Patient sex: F
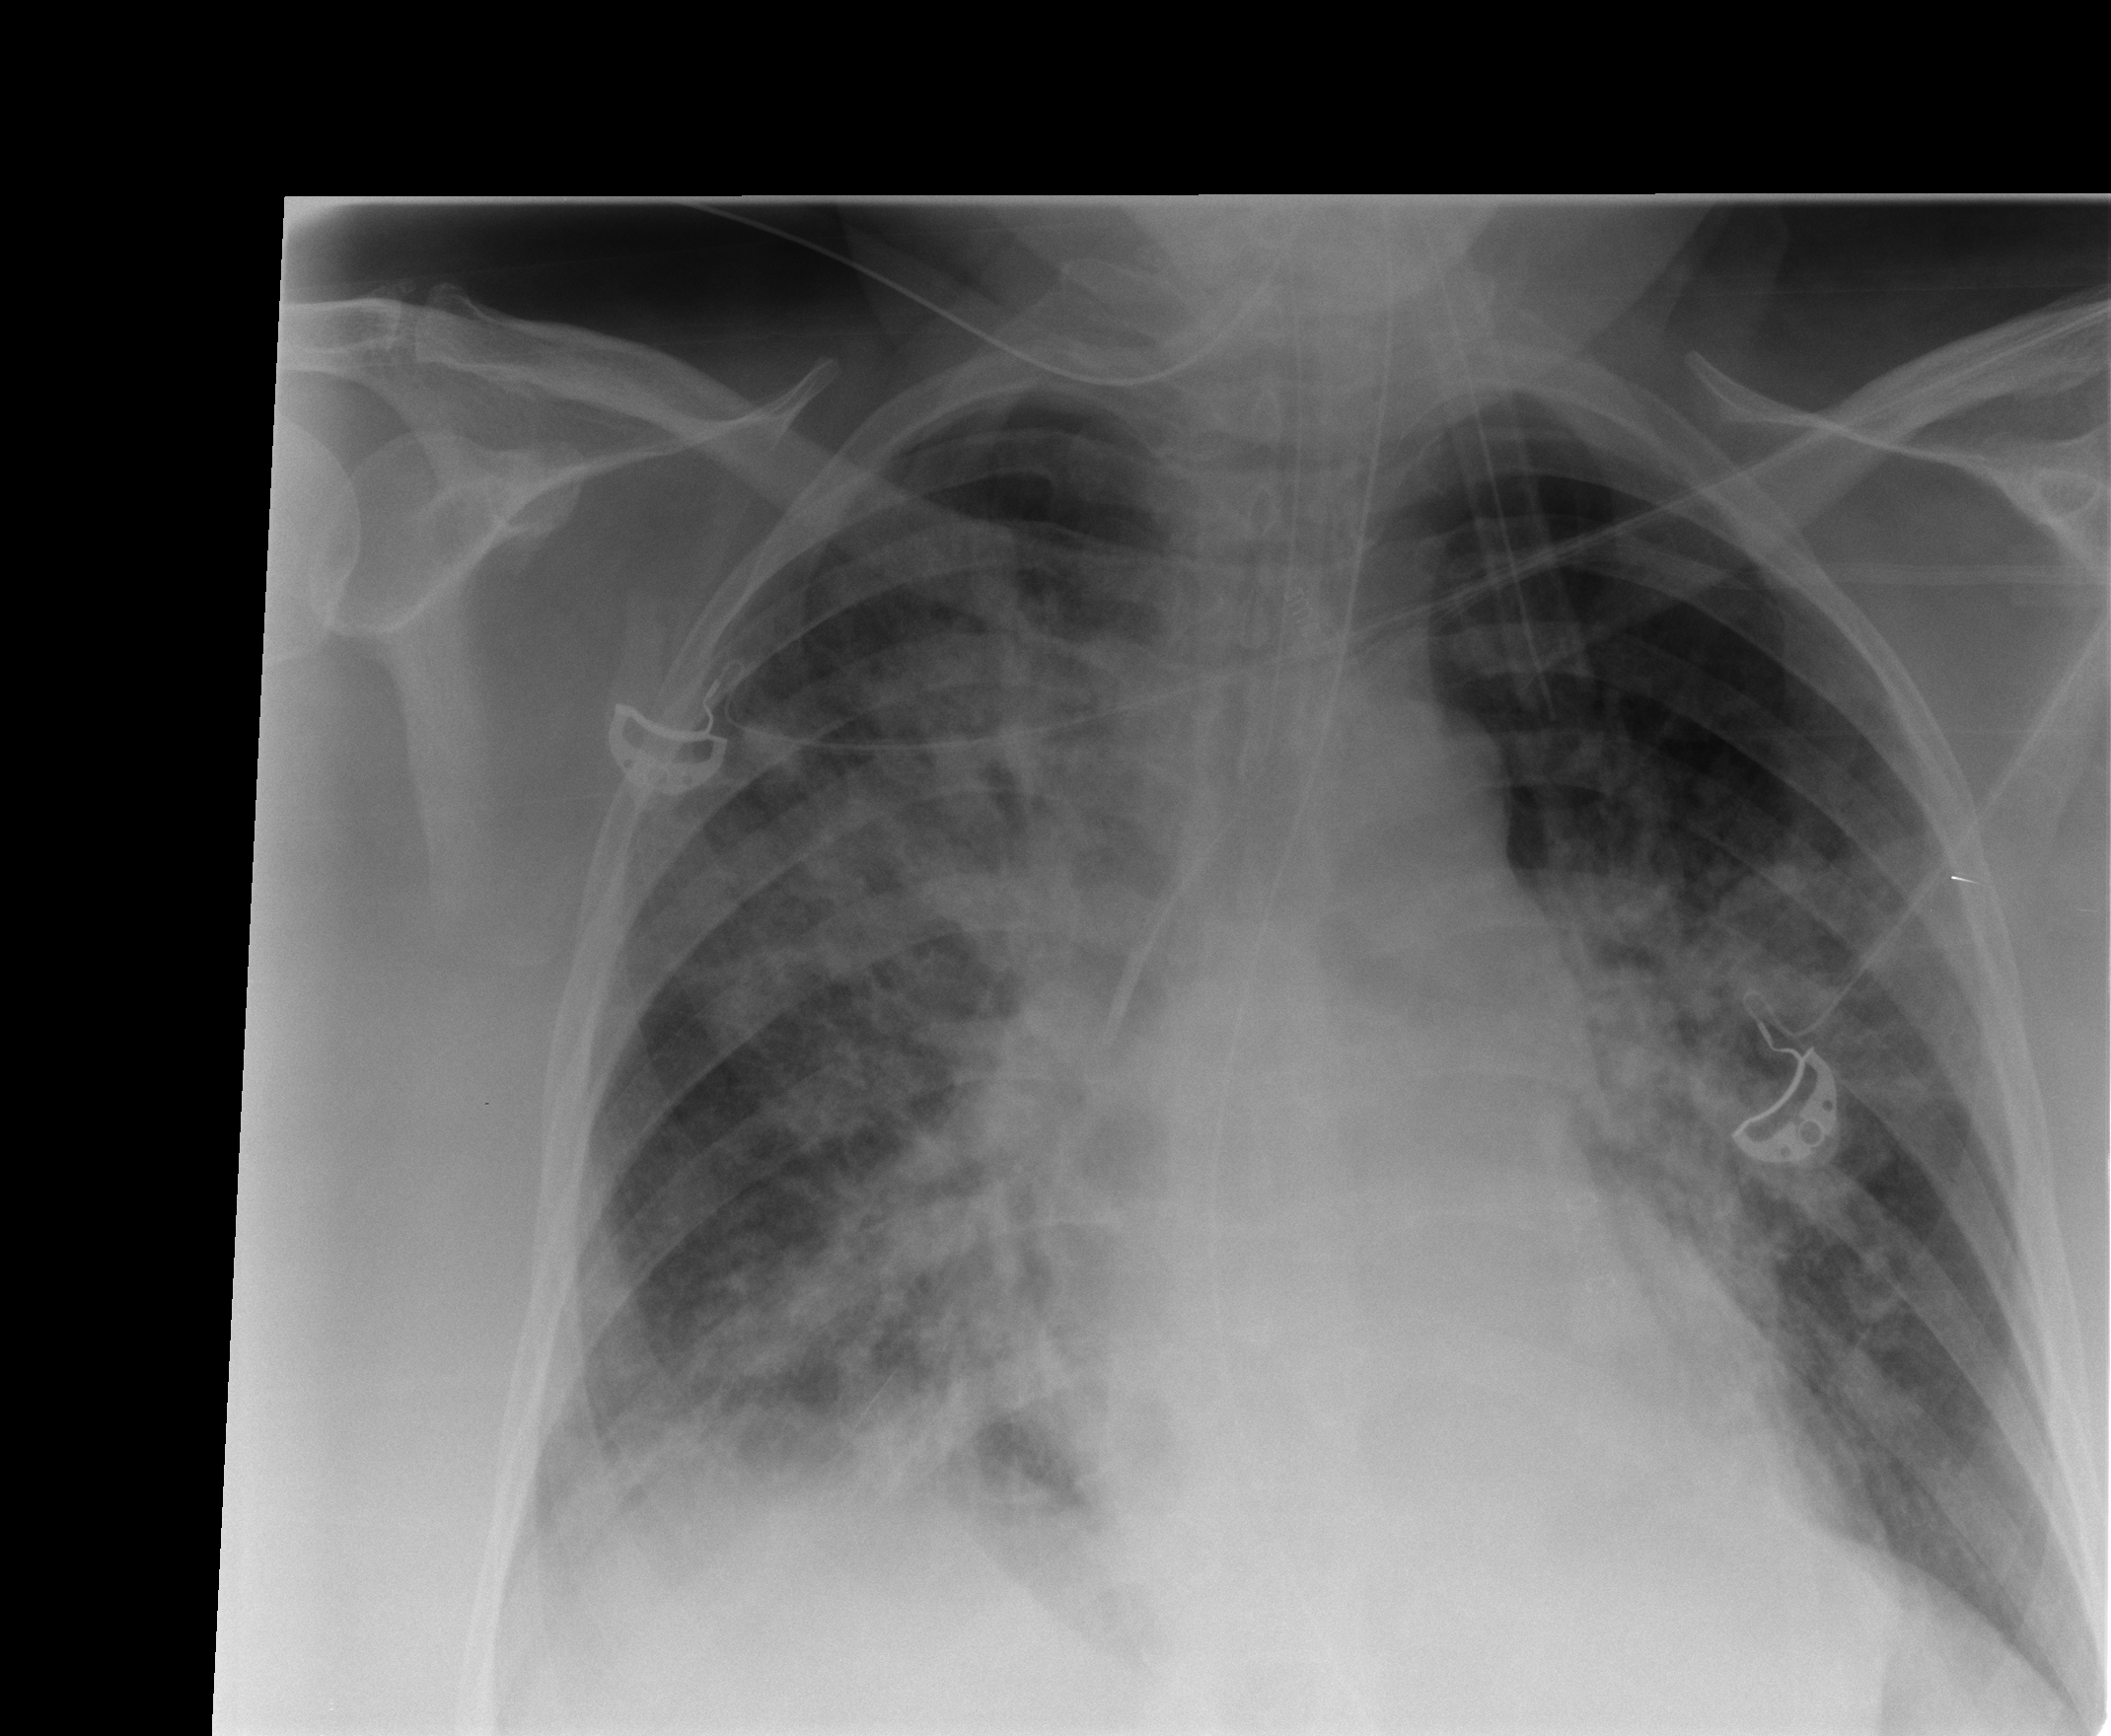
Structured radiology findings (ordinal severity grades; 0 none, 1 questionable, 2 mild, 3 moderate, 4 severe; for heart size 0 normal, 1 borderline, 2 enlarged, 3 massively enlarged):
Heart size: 0
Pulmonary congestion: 3
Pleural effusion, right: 2
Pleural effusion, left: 1
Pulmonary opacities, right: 3
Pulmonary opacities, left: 2
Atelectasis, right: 3
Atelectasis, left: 2